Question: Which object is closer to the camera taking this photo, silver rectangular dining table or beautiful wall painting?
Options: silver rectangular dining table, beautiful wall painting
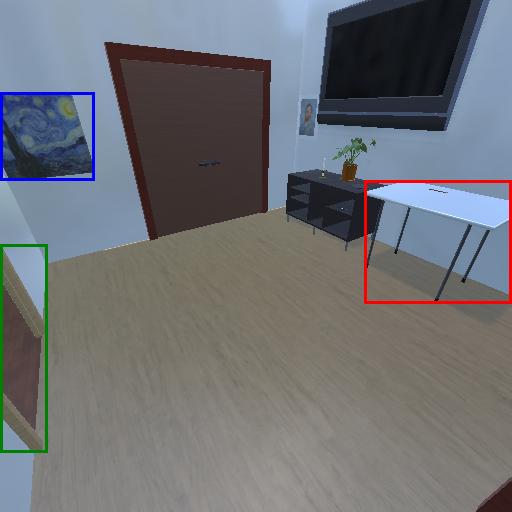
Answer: silver rectangular dining table